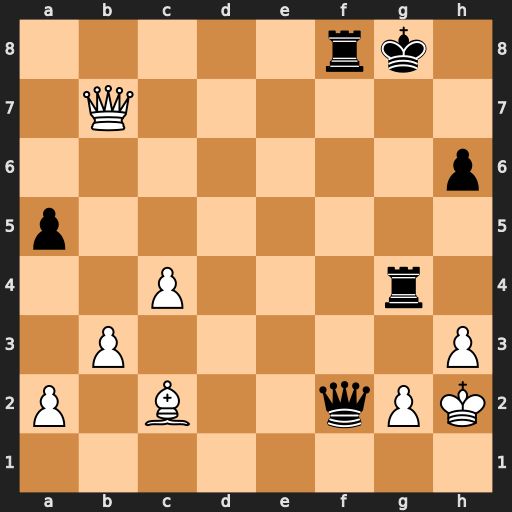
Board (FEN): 5rk1/1Q6/7p/p7/2P3r1/1P5P/P1B2qPK/8
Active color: w
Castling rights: -
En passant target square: -
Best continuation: Qh7#